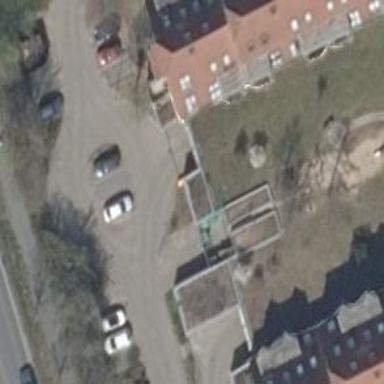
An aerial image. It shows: Parking entrance.